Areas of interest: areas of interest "Yu Jia International Seed Industry Hi-Tech Park Exhibition and Conference Center"
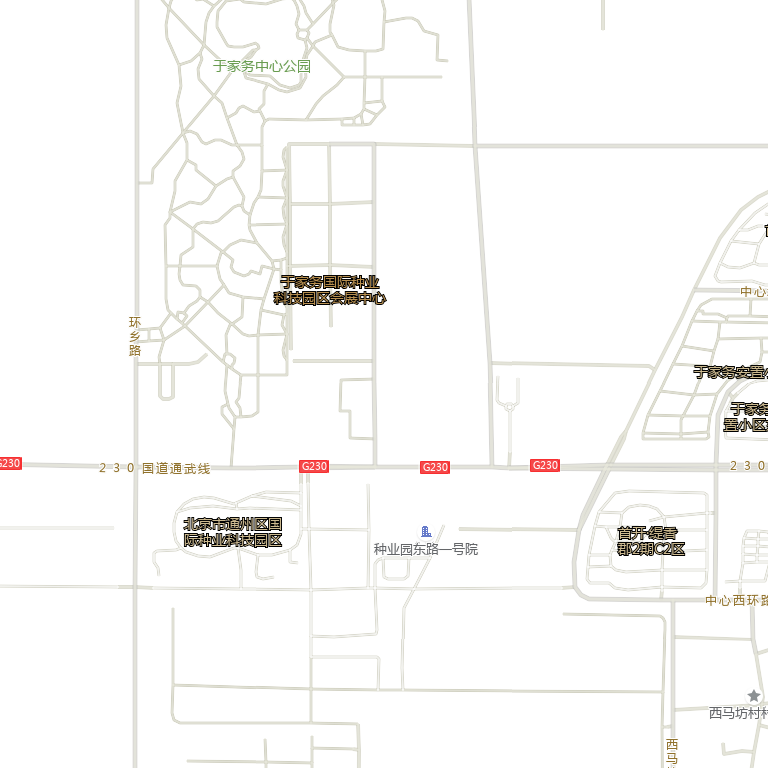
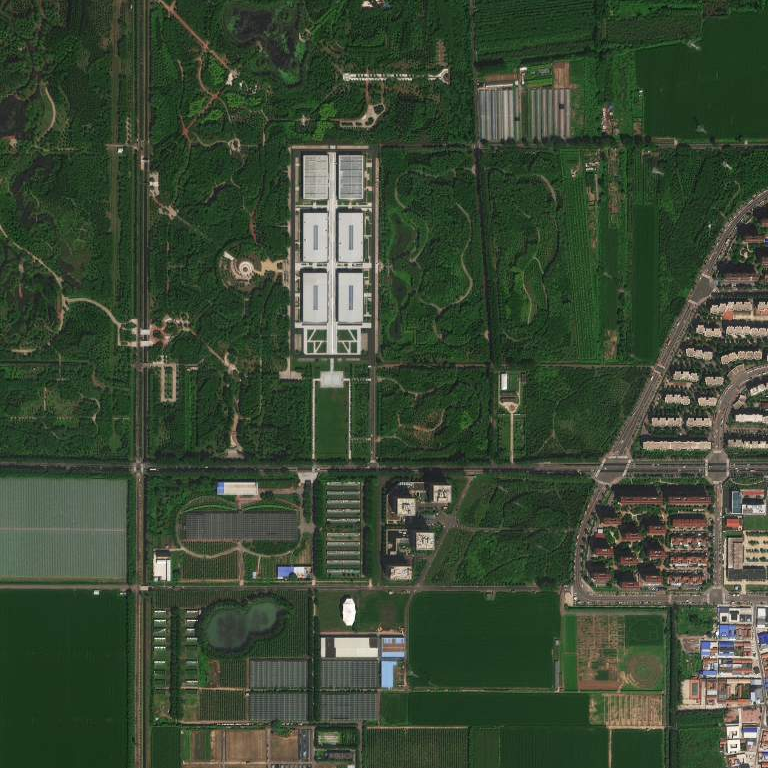